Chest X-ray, PA view. Patient: 9 years old, sex F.
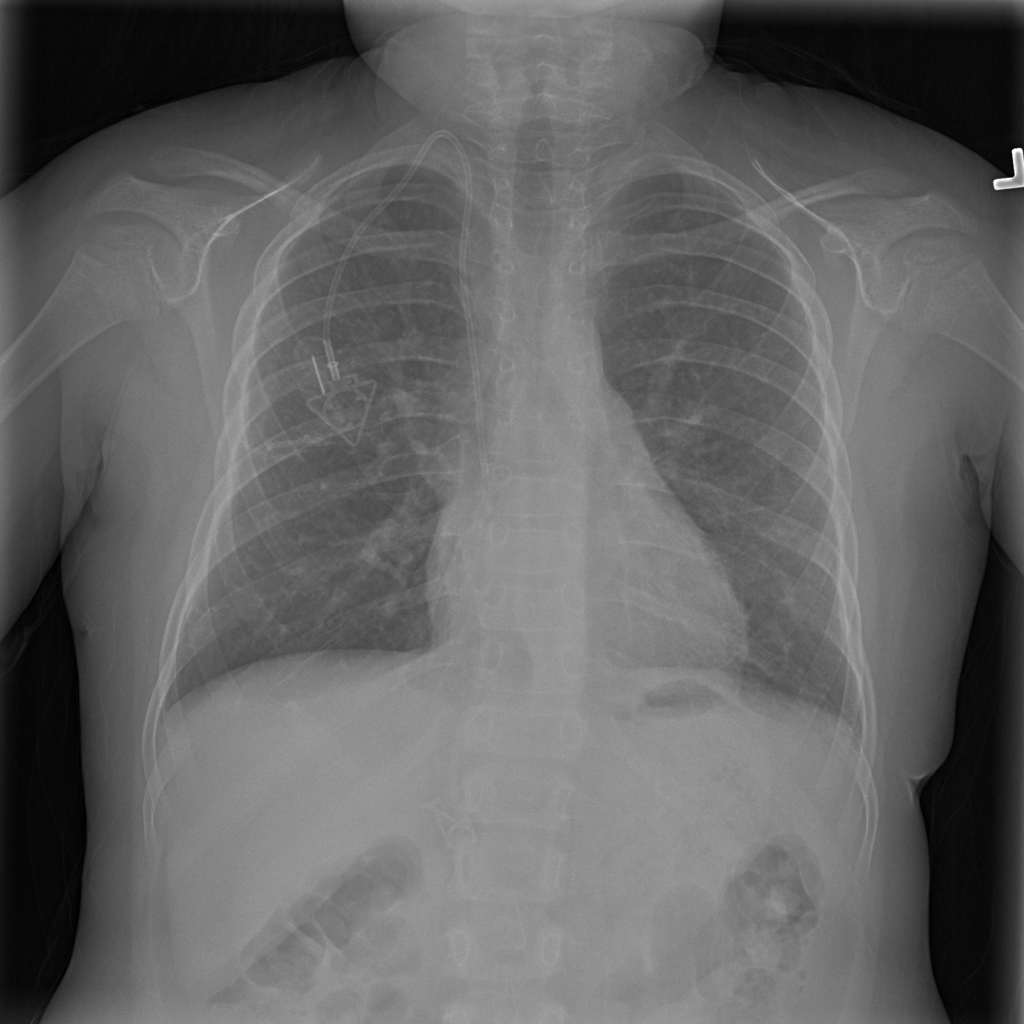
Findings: No Finding